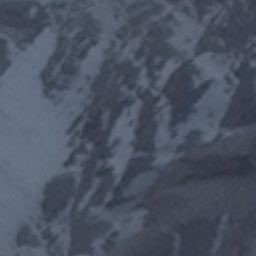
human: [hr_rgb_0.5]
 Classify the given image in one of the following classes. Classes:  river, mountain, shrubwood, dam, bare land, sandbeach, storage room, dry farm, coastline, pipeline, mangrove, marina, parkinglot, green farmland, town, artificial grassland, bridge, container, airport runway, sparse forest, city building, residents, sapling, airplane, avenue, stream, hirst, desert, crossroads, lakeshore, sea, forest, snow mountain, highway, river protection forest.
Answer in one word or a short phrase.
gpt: snow mountain